Aerial crown-view tile of a tropical tree (Barro Colorado Island, Panama), acquired 20240716:
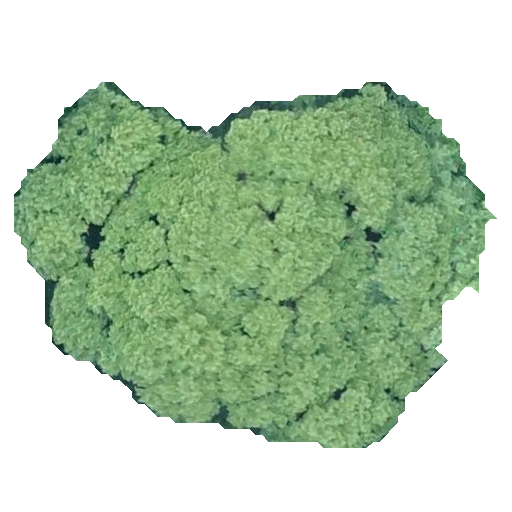
Species: Hymenaea courbaril
GBIF accepted scientific name: Hymenaea courbaril
Crown area: 202.424 m²